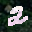
Label: 2